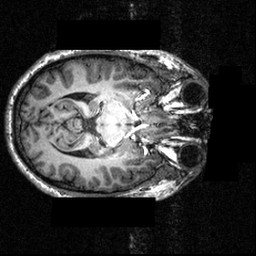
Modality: T1w
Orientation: axial
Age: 26
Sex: male
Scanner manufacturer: siemens
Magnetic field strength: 3.951 T
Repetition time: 1.5 s
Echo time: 0.00335 s